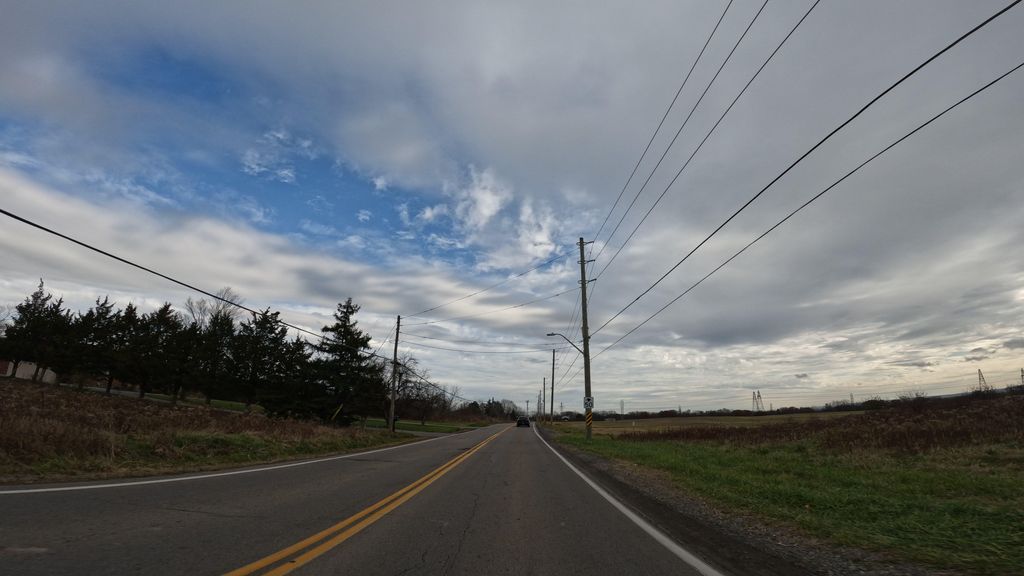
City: hamilton